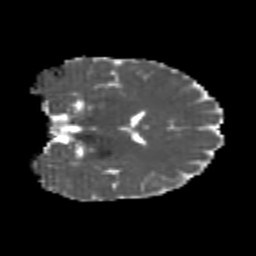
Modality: MD
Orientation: coronal
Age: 20
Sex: female
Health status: healthy
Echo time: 0.074 s